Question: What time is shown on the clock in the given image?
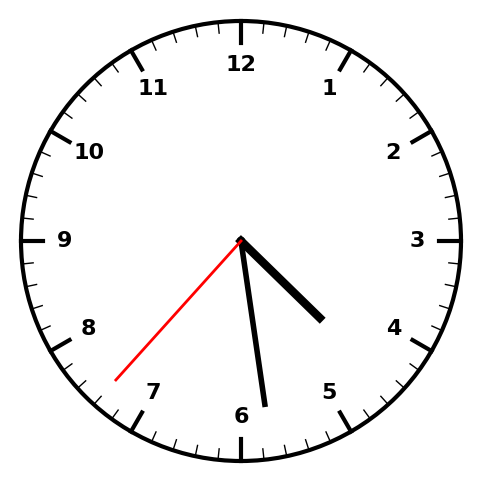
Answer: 04:28:37